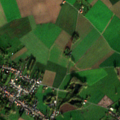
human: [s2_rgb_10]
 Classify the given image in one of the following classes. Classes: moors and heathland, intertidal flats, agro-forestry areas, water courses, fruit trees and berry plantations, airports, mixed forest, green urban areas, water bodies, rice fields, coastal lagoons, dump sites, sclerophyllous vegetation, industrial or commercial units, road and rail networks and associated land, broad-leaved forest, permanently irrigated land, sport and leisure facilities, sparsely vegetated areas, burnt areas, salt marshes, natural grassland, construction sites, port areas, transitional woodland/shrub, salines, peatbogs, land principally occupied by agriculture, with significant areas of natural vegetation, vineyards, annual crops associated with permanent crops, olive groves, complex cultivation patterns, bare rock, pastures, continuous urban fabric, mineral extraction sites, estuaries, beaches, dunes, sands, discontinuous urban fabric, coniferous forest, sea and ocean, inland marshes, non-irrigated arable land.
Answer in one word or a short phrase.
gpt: discontinuous urban fabric, non-irrigated arable land, pastures, complex cultivation patterns, land principally occupied by agriculture, with significant areas of natural vegetation